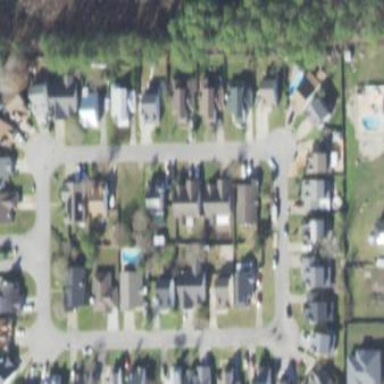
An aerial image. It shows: Residential area consisting of single-family homes.